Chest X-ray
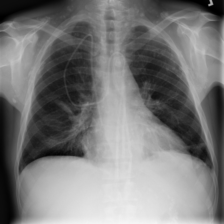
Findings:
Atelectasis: negative
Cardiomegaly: negative
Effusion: negative
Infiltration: negative
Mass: negative
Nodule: negative
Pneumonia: positive
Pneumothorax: negative
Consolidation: negative
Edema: negative
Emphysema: negative
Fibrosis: negative
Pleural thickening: negative
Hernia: negative